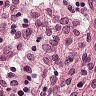
Metastatic tissue present: no